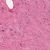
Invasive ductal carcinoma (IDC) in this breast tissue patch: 0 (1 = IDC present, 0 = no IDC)